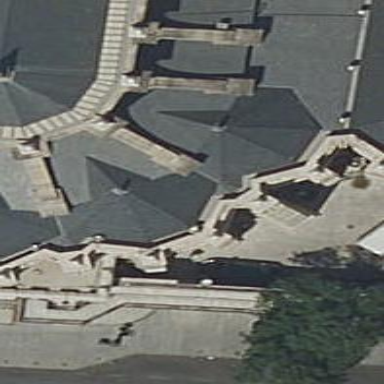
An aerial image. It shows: Building with pyramidal roof. The roof shape is pyramidal.